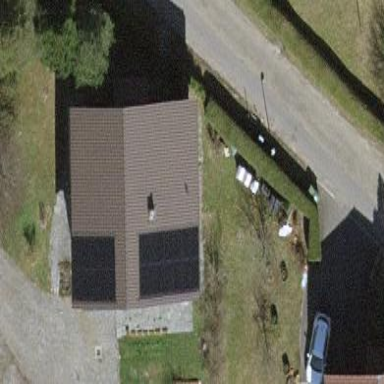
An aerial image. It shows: Detached building with gabled roof.